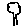
Label: tree